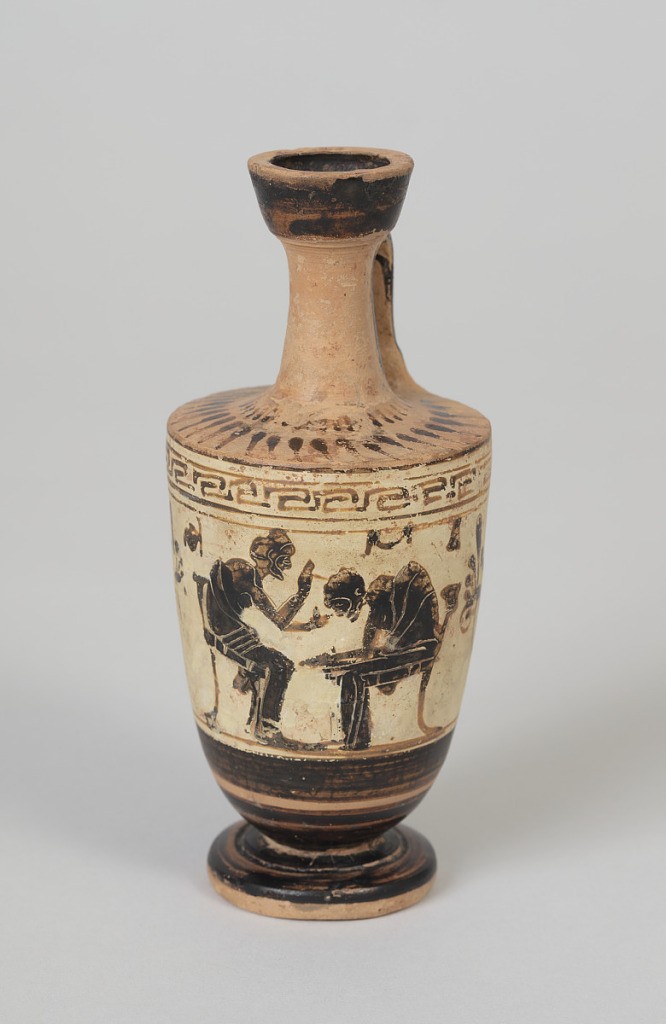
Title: Lekythos
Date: early 5th century B.C.
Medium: Terracotta with painted decoration
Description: Ovoid body with tall narrow neck, short flaring mouth and curved handle leading to flat shoulder; low flaring foot. Body with black figure decoration on a white ground; central scene shows two seated men facing eachother; man on the left with one hand raised, man on the right with his head bowed; scene flanked by palmettes, with Greek key meander above and black bands below; shoulder decorated with tongues and rays.